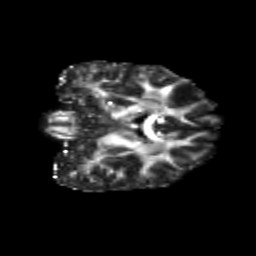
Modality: FA
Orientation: coronal
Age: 25
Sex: female
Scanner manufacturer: siemens
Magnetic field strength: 3 T
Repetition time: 3.5 s
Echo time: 0.125 s